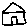
Label: house